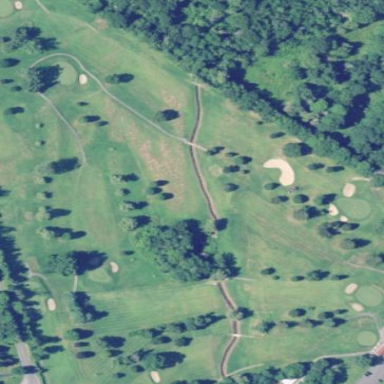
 place for golfing and leisure activities."